Aerial crown-view tile of a tropical tree (Barro Colorado Island, Panama), acquired 20250818:
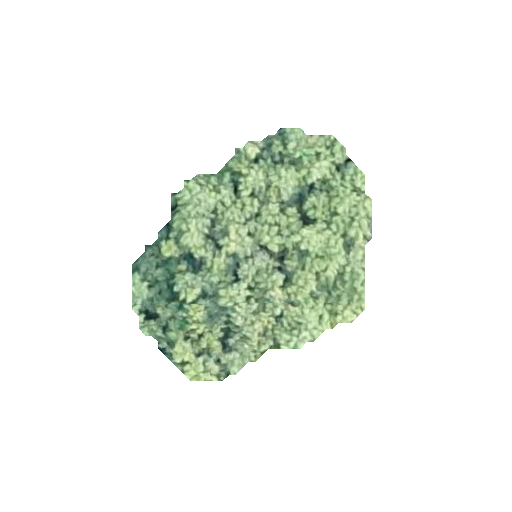
Species: Trattinnickia aspera
GBIF accepted scientific name: Trattinnickia aspera
Crown area: 60.795 m²